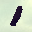
Label: 1